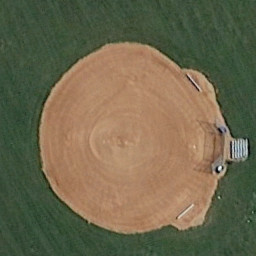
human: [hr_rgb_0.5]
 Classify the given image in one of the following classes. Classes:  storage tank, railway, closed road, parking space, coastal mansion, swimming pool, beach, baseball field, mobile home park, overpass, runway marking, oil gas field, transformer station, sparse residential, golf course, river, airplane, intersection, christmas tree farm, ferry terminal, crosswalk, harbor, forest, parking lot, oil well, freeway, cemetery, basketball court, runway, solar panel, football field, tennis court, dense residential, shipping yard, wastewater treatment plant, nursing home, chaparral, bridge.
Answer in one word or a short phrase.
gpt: baseball field